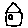
Label: house